Question: I am new to shopify api, what I have done is create node app with the following details:
shopify api V5.0.1
using redis as SessionStorage
deployed to heroku
shopify cli V2.22
Heroku Data for Redis
and here is the log from heroku using this command 'heroku logs -t --app'<app_name_in_heroku>'
See log
'''
2022-08-22T02:53:05.000000+00:00 app[heroku-redis]: source=REDIS addon=redis-closed-31837 sample#active-connections=2 sample#load-avg-1m=0.395 sample#load-avg-5m=0.29 sample#load-avg-15m=0.235 sample#read-iops=0 sample#write-iops=0 sample#memory-total=16085852kB sample#memory-free=10200488kB sample#memory-cached=2958216kB sample#memory-redis=355704bytes sample#hit-rate=1 sample#evicted-keys=0
2022-08-22T02:57:43.000000+00:00 app[heroku-redis]: source=REDIS addon=redis-closed-31837 sample#active-connections=2 sample#load-avg-1m=0.315 sample#load-avg-5m=0.375 sample#load-avg-15m=0.28 sample#read-iops=0 sample#write-iops=0 sample#memory-total=16085852kB sample#memory-free=10199724kB sample#memory-cached=2958228kB sample#memory-redis=355704bytes sample#hit-rate=1 sample#evicted-keys=0
2022-08-22T02:57:43.000000+00:00 app[heroku-redis]: source=REDIS addon=redis-closed-31837 sample#active-connections=2 sample#load-avg-1m=0.155 sample#load-avg-5m=0.285 sample#load-avg-15m=0.26 sample#read-iops=0 sample#write-iops=0 sample#memory-total=16085852kB sample#memory-free=10200236kB sample#memory-cached=2958236kB sample#memory-redis=355672bytes sample#hit-rate=1 sample#evicted-keys=0
2022-08-22T02:58:36.080444+00:00 app[web.1]: node:events:491
2022-08-22T02:58:36.080453+00:00 app[web.1]: throw er; // Unhandled 'error' event
2022-08-22T02:58:36.080454+00:00 app[web.1]: ^
2022-08-22T02:58:36.080454+00:00 app[web.1]:
2022-08-22T02:58:36.080455+00:00 app[web.1]: SocketClosedUnexpectedlyError: Socket closed unexpectedly
2022-08-22T02:58:36.080456+00:00 app[web.1]: at Socket.<anonymous> (/app/node_modules/@redis/client/dist/lib/client/socket.js:156:118)
2022-08-22T02:58:36.080456+00:00 app[web.1]: at Object.onceWrapper (node:events:628:26)
2022-08-22T02:58:36.080457+00:00 app[web.1]: at Socket.emit (node:events:513:28)
2022-08-22T02:58:36.080457+00:00 app[web.1]: at TCP.<anonymous> (node:net:757:14)
2022-08-22T02:58:36.080457+00:00 app[web.1]: Emitted 'error' event on Commander instance at:
2022-08-22T02:58:36.080458+00:00 app[web.1]: at RedisSocket.<anonymous> (/app/node_modules/@redis/client/dist/lib/client/index.js:344:14)
2022-08-22T02:58:36.080458+00:00 app[web.1]: at RedisSocket.emit (node:events:513:28)
2022-08-22T02:58:36.080459+00:00 app[web.1]: at RedisSocket._RedisSocket_onSocketError (/app/node_modules/@redis/client/dist/lib/client/socket.js:179:10)
2022-08-22T02:58:36.080460+00:00 app[web.1]: at Socket.<anonymous> (/app/node_modules/@redis/client/dist/lib/client/socket.js:156:107)
2022-08-22T02:58:36.080460+00:00 app[web.1]: at Object.onceWrapper (node:events:628:26)
2022-08-22T02:58:36.080460+00:00 app[web.1]: at Socket.emit (node:events:513:28)
2022-08-22T02:58:36.080461+00:00 app[web.1]: at TCP.<anonymous> (node:net:757:14)
2022-08-22T02:58:36.080466+00:00 app[web.1]:
2022-08-22T02:58:36.080467+00:00 app[web.1]: Node.js v18.7.0
2022-08-22T02:58:36.223443+00:00 heroku[web.1]: Process exited with status 1
2022-08-22T02:58:36.431160+00:00 heroku[web.1]: State changed from up to crashed
2022-08-22T02:58:36.434346+00:00 heroku[web.1]: State changed from crashed to starting
2022-08-22T02:58:40.417402+00:00 heroku[web.1]: Starting process with command 'npm start'
2022-08-22T02:58:42.045346+00:00 app[web.1]:
2022-08-22T02:58:42.045359+00:00 app[web.1]: > start
2022-08-22T02:58:42.045359+00:00 app[web.1]: > npm run serve
2022-08-22T02:58:42.045360+00:00 app[web.1]:
2022-08-22T02:58:42.360327+00:00 app[web.1]:
2022-08-22T02:58:42.360333+00:00 app[web.1]: > preserve
2022-08-22T02:58:42.360333+00:00 app[web.1]: > npm run build
2022-08-22T02:58:42.360334+00:00 app[web.1]:
2022-08-22T02:58:42.663352+00:00 app[web.1]:
2022-08-22T02:58:42.663364+00:00 app[web.1]: > build
2022-08-22T02:58:42.663366+00:00 app[web.1]: > npm run build:client
2022-08-22T02:58:42.663366+00:00 app[web.1]:
2022-08-22T02:58:42.969492+00:00 app[web.1]:
2022-08-22T02:58:42.969499+00:00 app[web.1]: > build:client
2022-08-22T02:58:42.969500+00:00 app[web.1]: > vite build --outDir dist/client
2022-08-22T02:58:42.969500+00:00 app[web.1]:
2022-08-22T02:58:43.361517+00:00 app[web.1]: vite v2.9.8 building for production...
2022-08-22T02:58:43.418520+00:00 app[web.1]: transforming...
2022-08-22T02:58:51.309037+00:00 app[web.1]: 1478 modules transformed.
2022-08-22T02:58:52.060605+00:00 app[web.1]: rendering chunks...
2022-08-22T02:58:52.068929+00:00 app[web.1]: dist/client/assets/eromman_logo.6b39893a.png 8.82 KiB
2022-08-22T02:58:52.071195+00:00 app[web.1]: dist/client/index.html 0.29 KiB
2022-08-22T02:58:52.079983+00:00 app[web.1]: dist/client/assets/index.9ac88508.css 330.02 KiB / gzip: 38.73 KiB
2022-08-22T02:58:52.102140+00:00 app[web.1]: dist/client/assets/index.f69ec157.js 522.69 KiB / gzip: 144.56 KiB
2022-08-22T02:58:52.102350+00:00 app[web.1]:
2022-08-22T02:58:52.102350+00:00 app[web.1]: (!) Some chunks are larger than 500 KiB after minification. Consider:
2022-08-22T02:58:52.102351+00:00 app[web.1]: - Using dynamic import() to code-split the application
2022-08-22T02:58:52.102353+00:00 app[web.1]: - Use build.rollupOptions.output.manualChunks to improve chunking: https://rollupjs.org/guide/en/#outputmanualchunks
2022-08-22T02:58:52.102353+00:00 app[web.1]: - Adjust chunk size limit for this warning via build.chunkSizeWarningLimit.
2022-08-22T02:58:52.145873+00:00 app[web.1]:
2022-08-22T02:58:52.145874+00:00 app[web.1]: > serve
2022-08-22T02:58:52.145875+00:00 app[web.1]: > cross-env NODE_ENV=production node server/index.js
2022-08-22T02:58:52.145876+00:00 app[web.1]:
2022-08-22T02:58:53.208466+00:00 heroku[web.1]: State changed from starting to up
2022-08-22T03:02:17.000000+00:00 app[heroku-redis]: source=REDIS addon=redis-closed-31837 sample#active-connections=2 sample#load-avg-1m=0.155 sample#load-avg-5m=0.26 sample#load-avg-15m=0.255 sample#read-iops=0 sample#write-iops=0 sample#memory-total=16085852kB sample#memory-free=10198040kB sample#memory-cached=2958376kB sample#memory-redis=355672bytes sample#hit-rate=1 sample#evicted-keys=0
2022-08-22T03:02:17.000000+00:00 app[heroku-redis]: source=REDIS addon=redis-closed-31837 sample#active-connections=2 sample#load-avg-1m=0.31 sample#load-avg-5m=0.29 sample#load-avg-15m=0.27 sample#read-iops=0 sample#write-iops=0 sample#memory-total=16085852kB sample#memory-free=10199328kB sample#memory-cached=2958376kB sample#memory-redis=355672bytes sample#hit-rate=1 sample#evicted-keys=0
2022-08-22T03:07:14.000000+00:00 app[heroku-redis]: source=REDIS addon=redis-closed-31837 sample#active-connections=2 sample#load-avg-1m=0.175 sample#load-avg-5m=0.25 sample#load-avg-15m=0.26 sample#read-iops=0 sample#write-iops=0 sample#memory-total=16085852kB sample#memory-free=10200780kB sample#memory-cached=2958388kB sample#memory-redis=355672bytes sample#hit-rate=1 sample#evicted-keys=0
2022-08-22T03:07:14.000000+00:00 app[heroku-redis]: source=REDIS addon=redis-closed-31837 sample#active-connections=2 sample#load-avg-1m=0.1 sample#load-avg-5m=0.185 sample#load-avg-15m=0.23 sample#read-iops=0 sample#write-iops=0 sample#memory-total=16085852kB sample#memory-free=10199220kB sample#memory-cached=2958524kB sample#memory-redis=355672bytes sample#hit-rate=1 sample#evicted-keys=0
2022-08-22T03:11:57.000000+00:00 app[heroku-redis]: source=REDIS addon=redis-closed-31837 sample#active-connections=2 sample#load-avg-1m=0.085 sample#load-avg-5m=0.15 sample#load-avg-15m=0.21 sample#read-iops=0 sample#write-iops=0 sample#memory-total=16085852kB sample#memory-free=10199936kB sample#memory-cached=2958536kB sample#memory-redis=355672bytes sample#hit-rate=1 sample#evicted-keys=0
2022-08-22T03:13:53.045639+00:00 app[web.1]: node:events:491
2022-08-22T03:13:53.045648+00:00 app[web.1]: throw er; // Unhandled 'error' event
2022-08-22T03:13:53.045648+00:00 app[web.1]: ^
2022-08-22T03:13:53.045648+00:00 app[web.1]:
2022-08-22T03:13:53.045649+00:00 app[web.1]: SocketClosedUnexpectedlyError: Socket closed unexpectedly
2022-08-22T03:13:53.045650+00:00 app[web.1]: at Socket.<anonymous> (/app/node_modules/@redis/client/dist/lib/client/socket.js:156:118)
2022-08-22T03:13:53.045650+00:00 app[web.1]: at Object.onceWrapper (node:events:628:26)
2022-08-22T03:13:53.045651+00:00 app[web.1]: at Socket.emit (node:events:513:28)
2022-08-22T03:13:53.045651+00:00 app[web.1]: at TCP.<anonymous> (node:net:757:14)
2022-08-22T03:13:53.045651+00:00 app[web.1]: Emitted 'error' event on Commander instance at:
2022-08-22T03:13:53.045652+00:00 app[web.1]: at RedisSocket.<anonymous> (/app/node_modules/@redis/client/dist/lib/client/index.js:344:14)
2022-08-22T03:13:53.045652+00:00 app[web.1]: at RedisSocket.emit (node:events:513:28)
2022-08-22T03:13:53.045653+00:00 app[web.1]: at RedisSocket._RedisSocket_onSocketError (/app/node_modules/@redis/client/dist/lib/client/socket.js:179:10)
2022-08-22T03:13:53.045653+00:00 app[web.1]: at Socket.<anonymous> (/app/node_modules/@redis/client/dist/lib/client/socket.js:156:107)
2022-08-22T03:13:53.045653+00:00 app[web.1]: at Object.onceWrapper (node:events:628:26)
2022-08-22T03:13:53.045654+00:00 app[web.1]: at Socket.emit (node:events:513:28)
2022-08-22T03:13:53.045654+00:00 app[web.1]: at TCP.<anonymous> (node:net:757:14)
2022-08-22T03:13:53.045659+00:00 app[web.1]:
2022-08-22T03:13:53.045659+00:00 app[web.1]: Node.js v18.7.0
2022-08-22T03:13:53.674235+00:00 heroku[web.1]: State changed from up to crashed
2022-08-22T03:13:53.677381+00:00 heroku[web.1]: State changed from crashed to starting
2022-08-22T03:13:53.486062+00:00 heroku[web.1]: Process exited with status 1
2022-08-22T03:13:59.017503+00:00 heroku[web.1]: Starting process with command 'npm start'
2022-08-22T03:14:00.918467+00:00 app[web.1]:
2022-08-22T03:14:00.918479+00:00 app[web.1]: > start
2022-08-22T03:14:00.918479+00:00 app[web.1]: > npm run serve
2022-08-22T03:14:00.918479+00:00 app[web.1]:
2022-08-22T03:14:02.061437+00:00 app[web.1]:
2022-08-22T03:14:02.061449+00:00 app[web.1]: > build:client
2022-08-22T03:14:02.061450+00:00 app[web.1]: > vite build --outDir dist/client
'''
As you can see the error is
node:events:491
throw er; // Unhandled 'error' event
SocketClosedUnexpectedlyError: Socket closed unexpectedly
and the weired thing is heroku immediatly rebuild the app?!!! I think it should only restart. am i right?
My question is how to know the cause of this error??
how to resolve this error?
Because my app got rejected in final review because of this error since shopify app send me below screenshot while the are reviewing my app

Yes heroku is displaying this error but after a while(after rebuild) the app again because accessible and works fine
and after successfull installation by 1 min the error occur and heroku rebuild the app again.
Any help is appreciated and thanks in advance
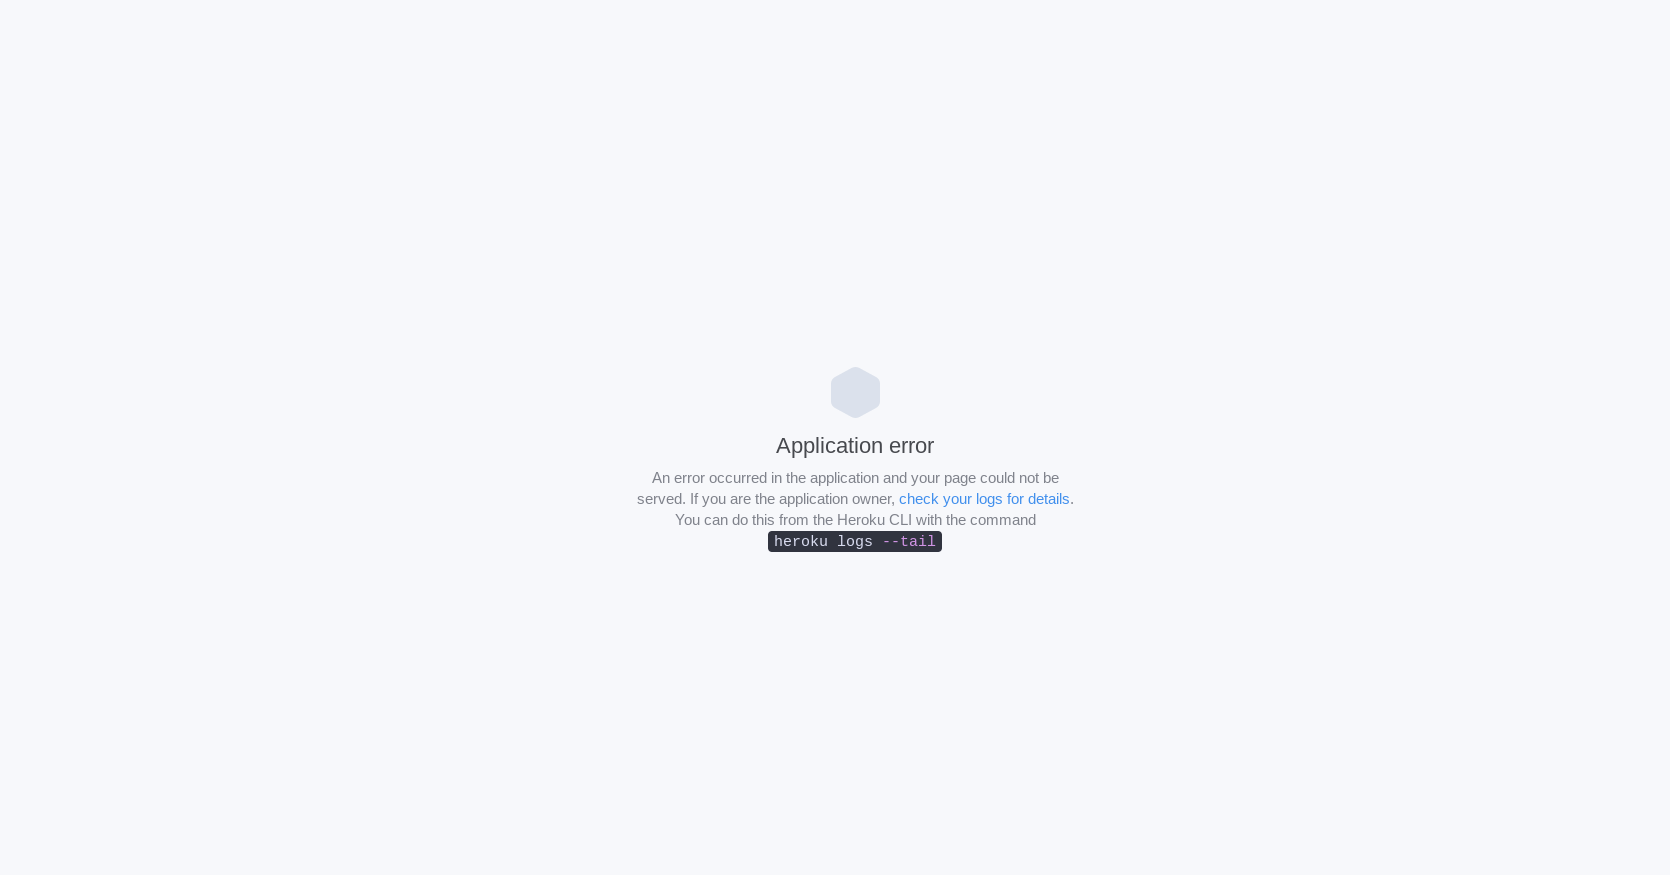
Answer: I have found the cause of this issue:
1. my node version in package.json was >=16.13.0 after making it 16.13.0 and deploy to heroku the app crash and rebuild after 15 minutes of the first deploy and then crash then rebuild and again after 15 minutes apps crash again. After it was crashing within the 1st minute.
2. Again to resolve the new issue explained above I have similar issue in redis node repo, saying that i have to extend client-output-buffer-limit and maxmemory while in heroku free plan for redis you can't access redis CONFIG command at all. So, I have found another alternative which is using free plan of RedisLabs and the issue of crashing is resolved and my app is working fine now.